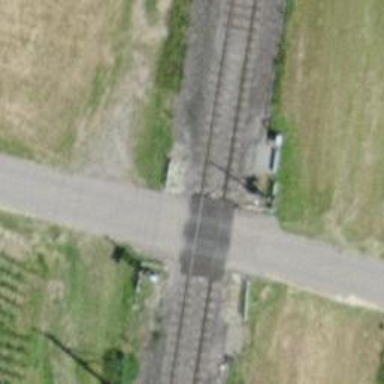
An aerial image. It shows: Single railway track with electrified contact line.